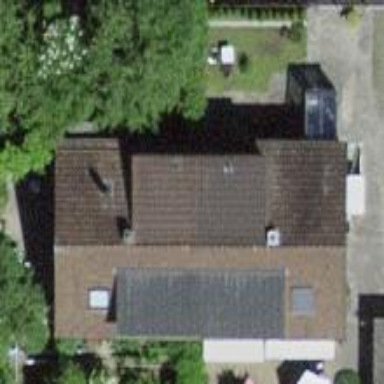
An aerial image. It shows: Semidetached house with gabled roof.